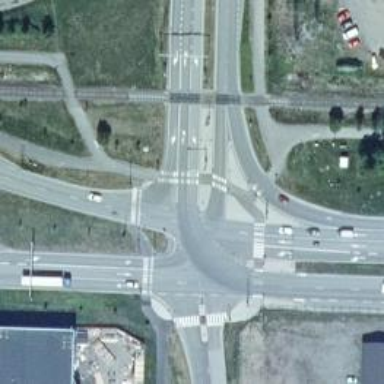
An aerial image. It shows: Marked asphalt cycleway with crossing.